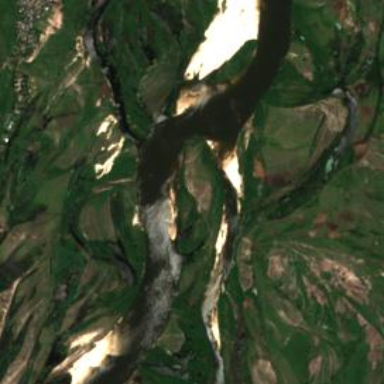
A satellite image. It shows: Beautiful view of river.